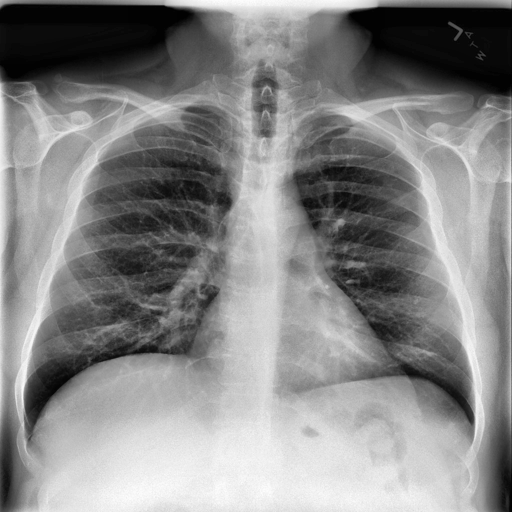
Finding: NORMAL